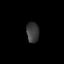
Tissue: prostate
Cell type: T cells
Senescence score: 0.7088
Nuclear area (px): 249
Mean DAPI intensity: 58.53